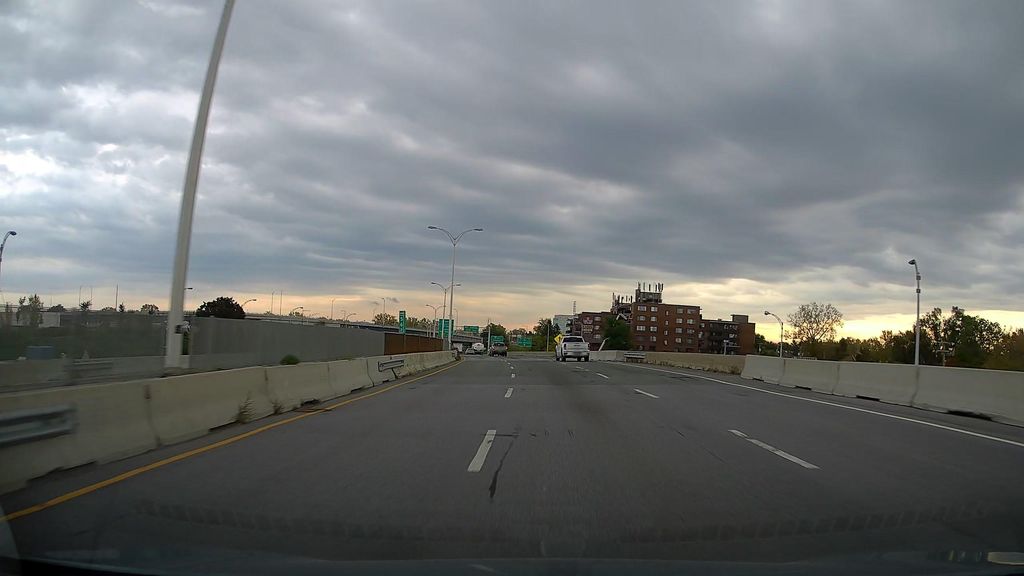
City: montreal